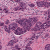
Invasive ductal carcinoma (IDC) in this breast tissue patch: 0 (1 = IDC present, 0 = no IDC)